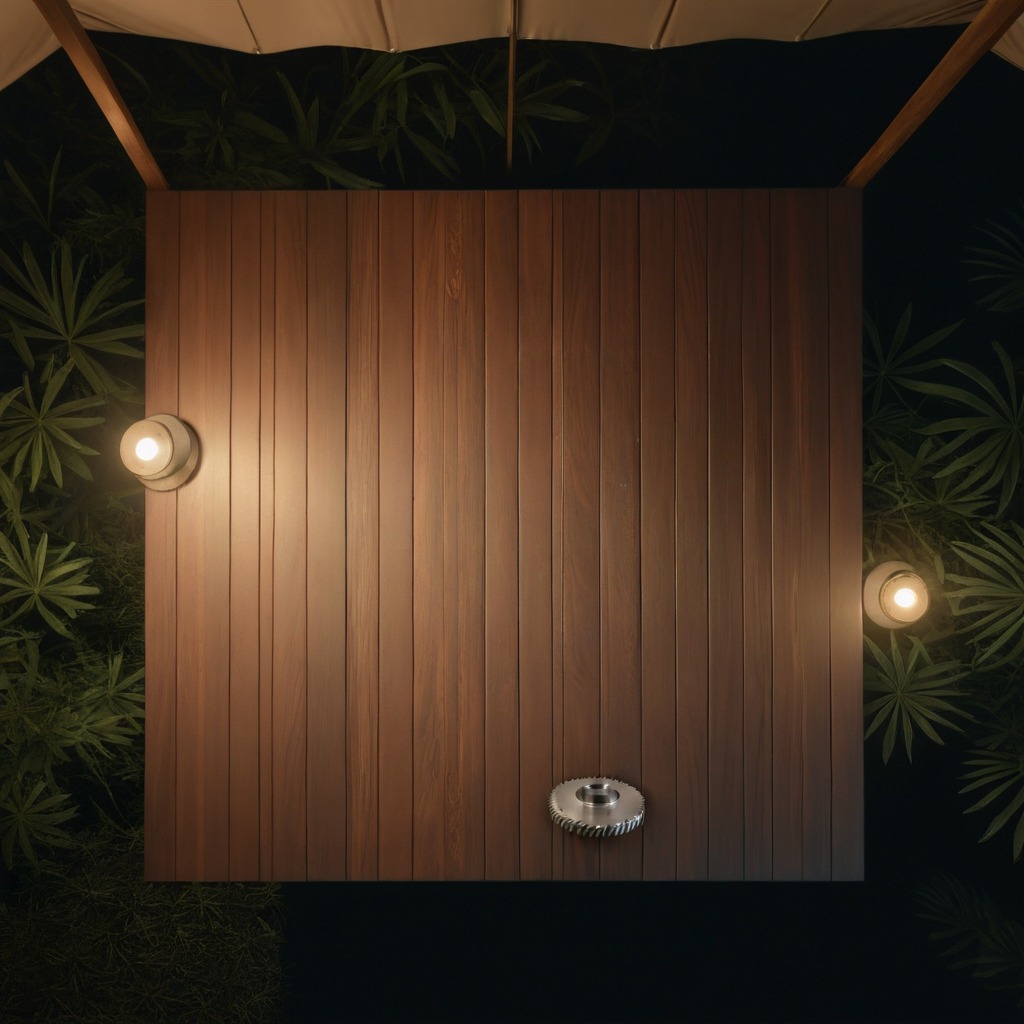
A steel gear with teeth is lying on a clean wooden table inside a jungle field workshop tent at night.